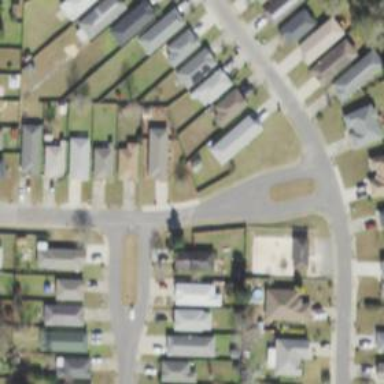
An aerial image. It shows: Residential road.